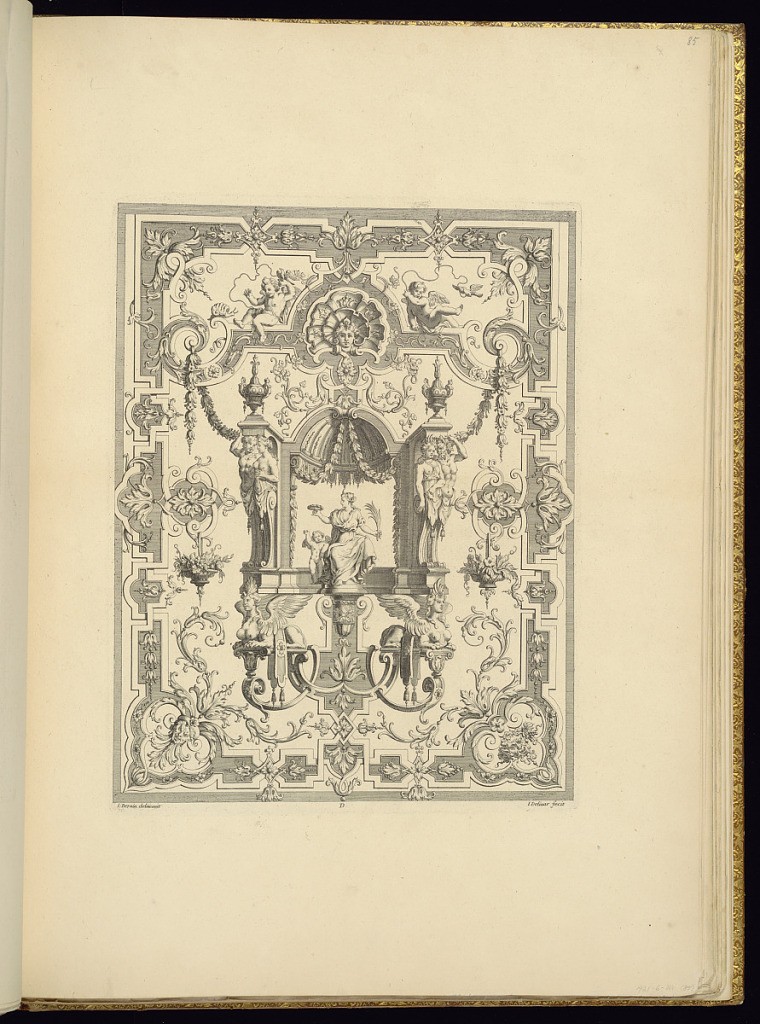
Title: Panel Design of Grotesque Ornamentation
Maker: Jean Berain, the elder, French, 1640-1711
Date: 1711
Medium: Engraving on laid paper
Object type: Bound print
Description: Panel design of symmetrical grotesque ornamentation featuring strapwork, foliate scrolls, acanthus leaves, vases, female terms, and a center apse under which a draped woman sits, holding a reed in her left hand and a wreath in her right at which a winged putti grabs. The plate is signed and lettered "D."